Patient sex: F
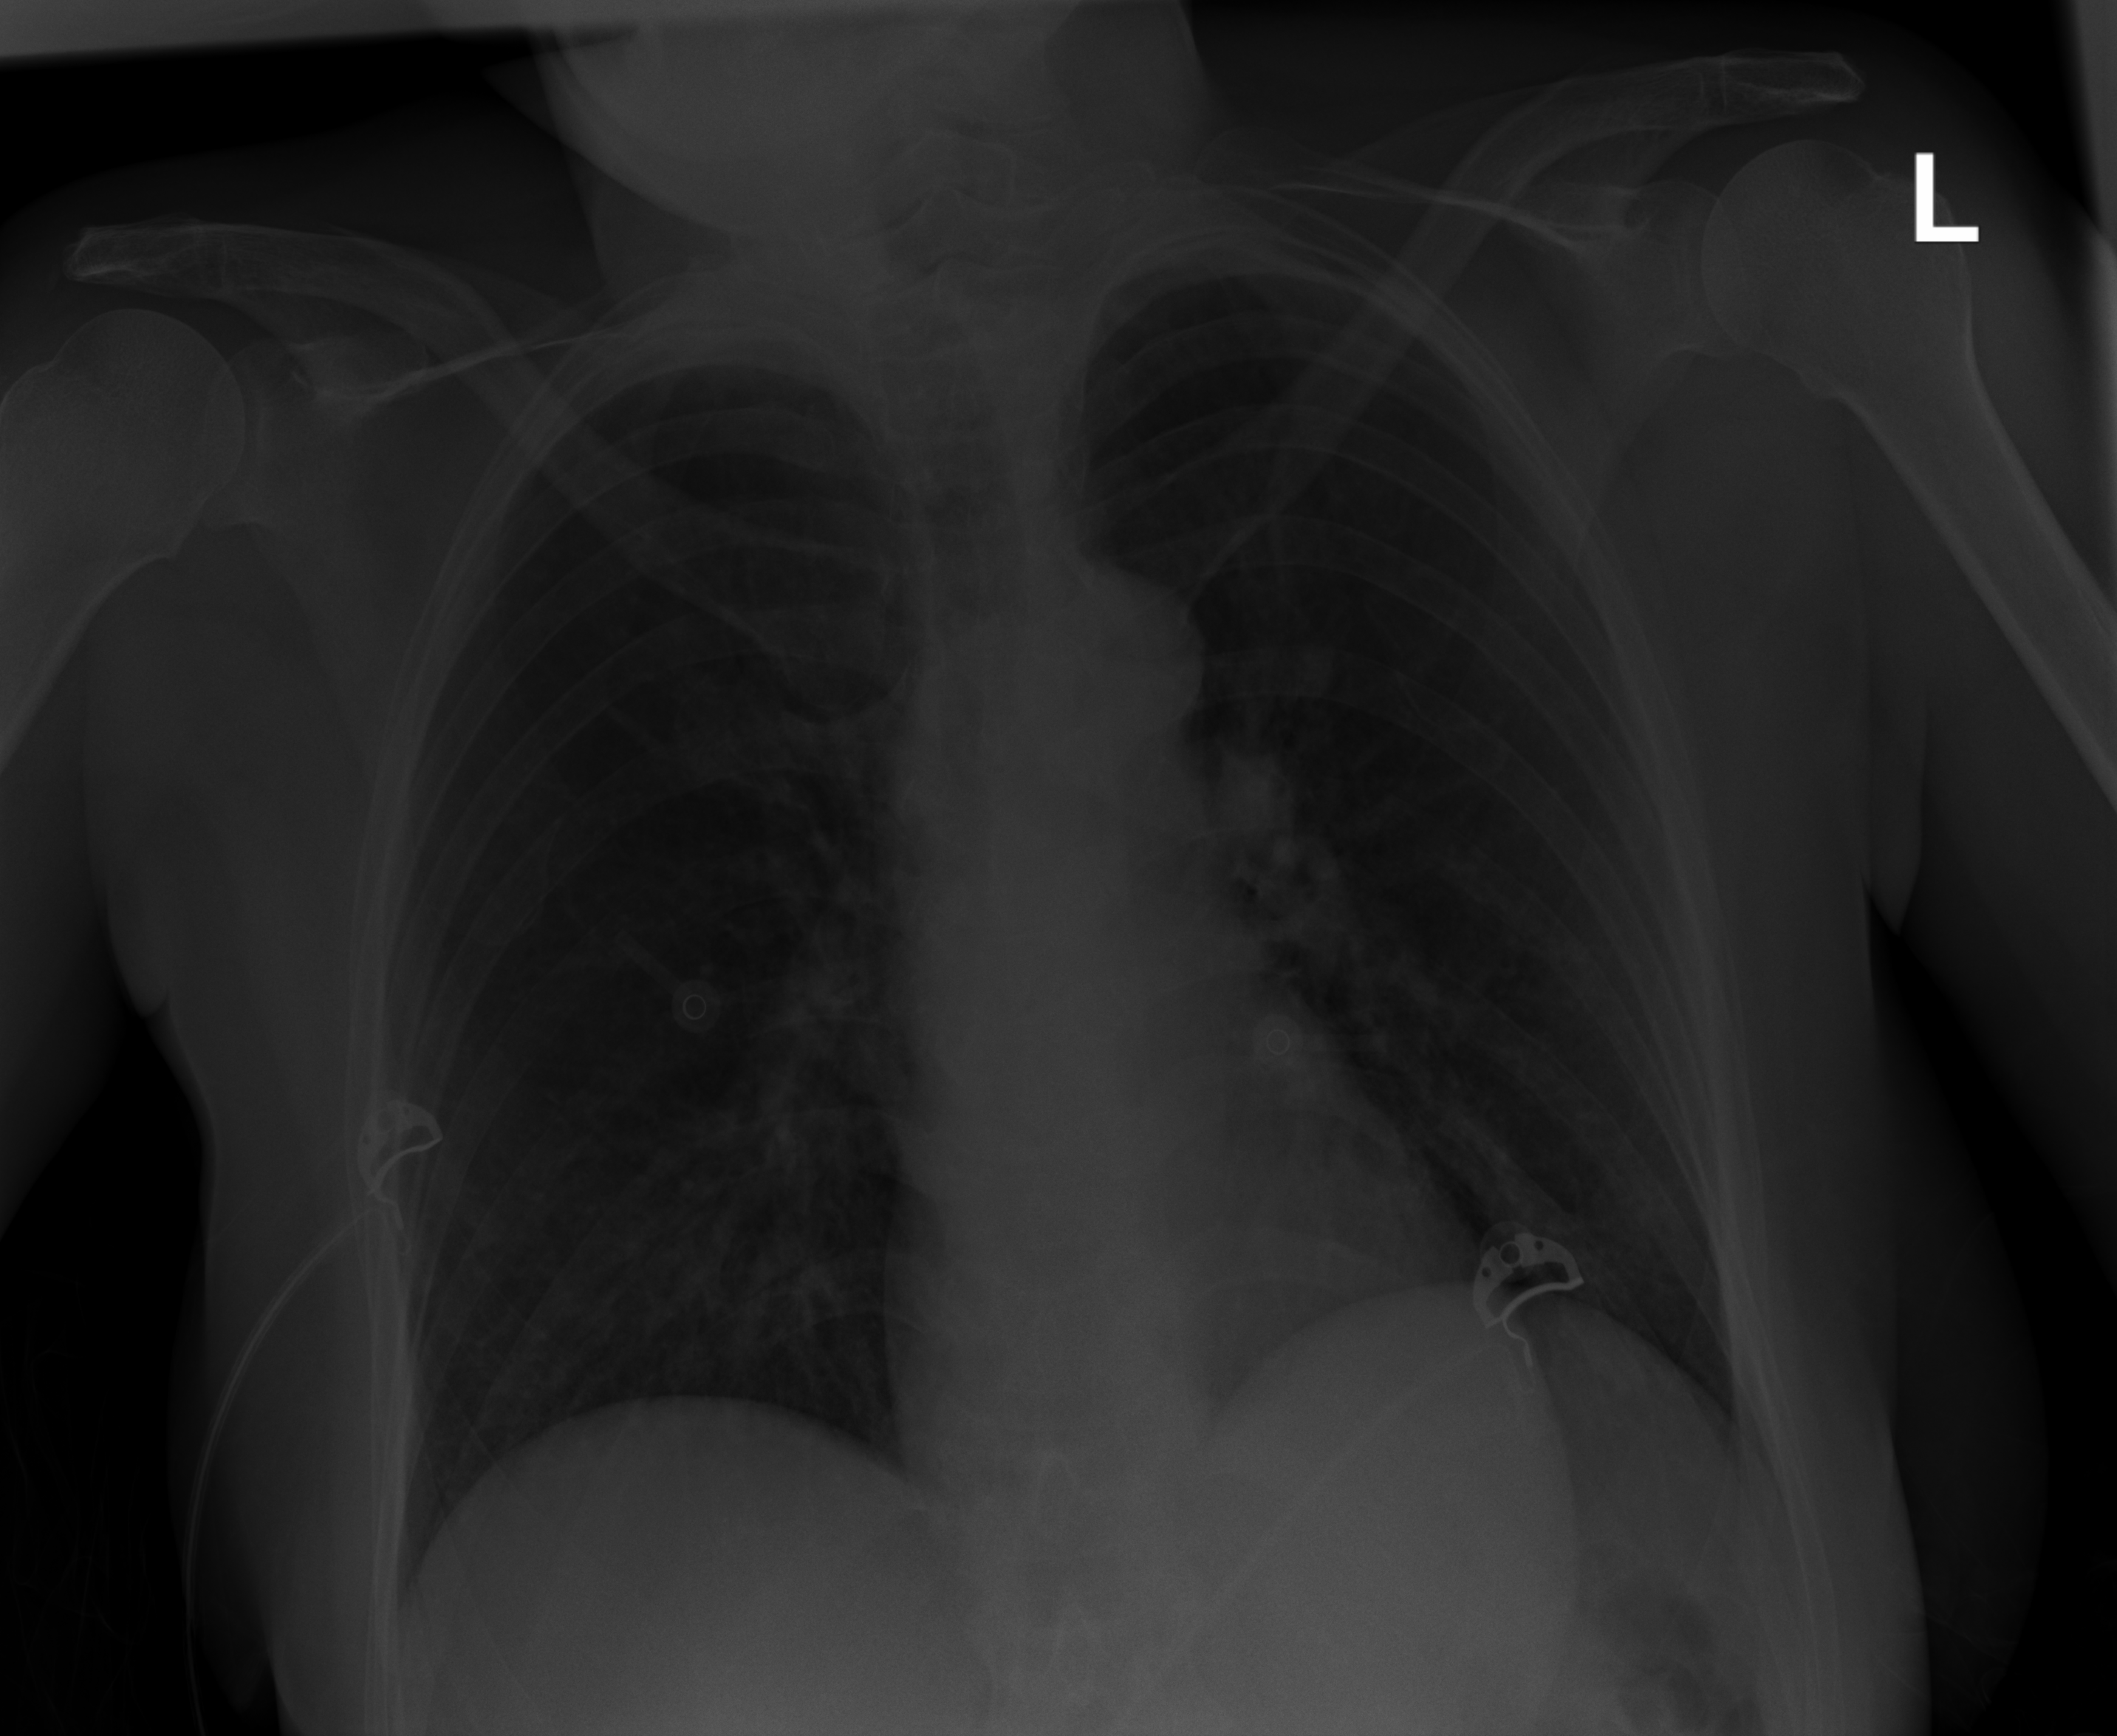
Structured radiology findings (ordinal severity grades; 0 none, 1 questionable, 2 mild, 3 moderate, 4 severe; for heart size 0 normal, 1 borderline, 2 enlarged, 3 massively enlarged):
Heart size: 0
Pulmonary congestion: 0
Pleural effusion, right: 0
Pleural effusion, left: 0
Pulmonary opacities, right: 0
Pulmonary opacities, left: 0
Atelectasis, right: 2
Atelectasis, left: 2